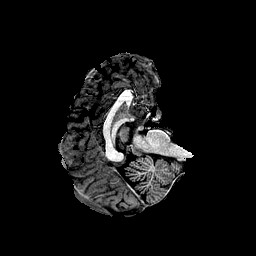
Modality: T1w
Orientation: axial
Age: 24
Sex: female
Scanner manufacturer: ge
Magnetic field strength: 3 T
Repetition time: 7.66 s
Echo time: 0.003476 s